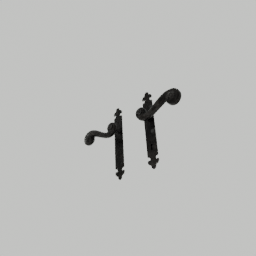
Label: mechanical